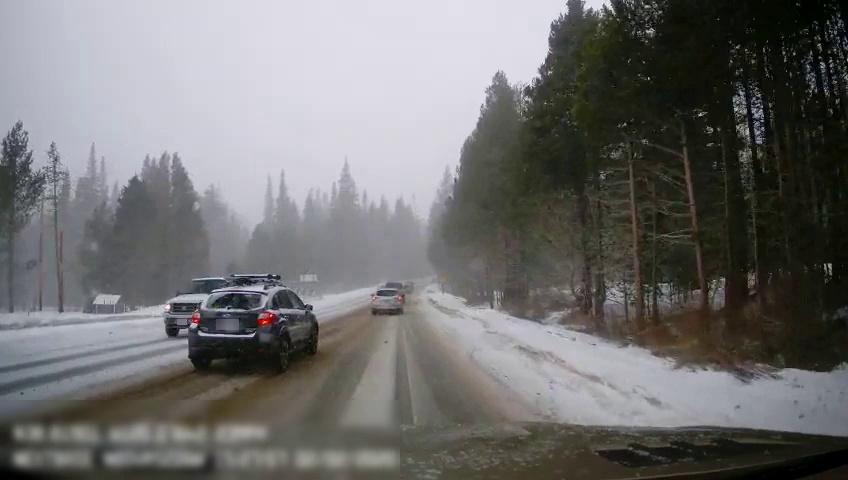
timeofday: Day
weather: Snowy
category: Drivable Space
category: Vehicles | SUV
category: Vehicles | Truck
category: Vehicles | Car
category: Vehicles | SUV